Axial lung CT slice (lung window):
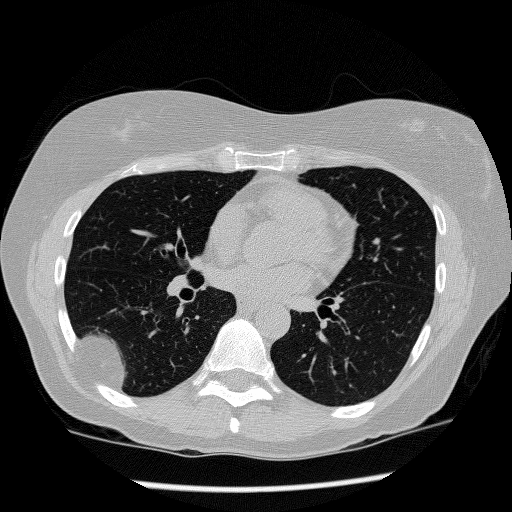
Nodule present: no